Interaction volume radius: 10 \u00c5
Interaction volume height: 10 \u00c5
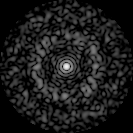
Disorder parameter: 0.8368